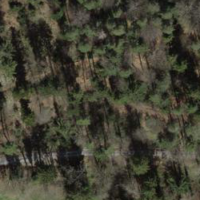
EUNIS habitat code: 44
Species observed at this site:
Lamium galeobdolon